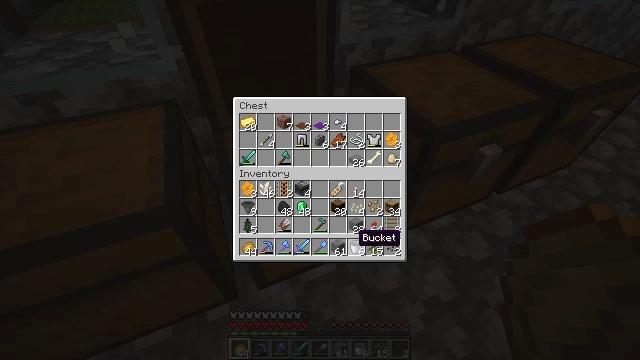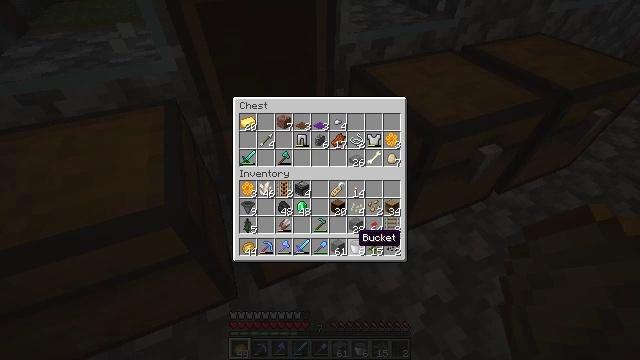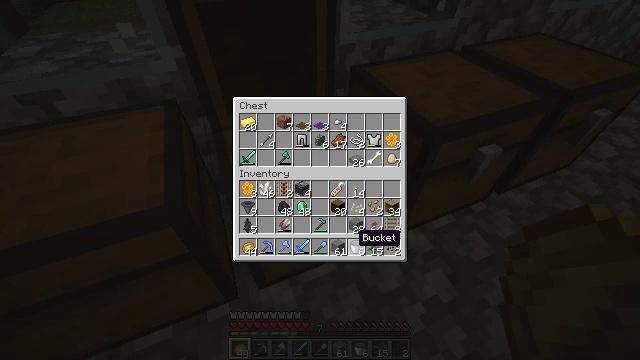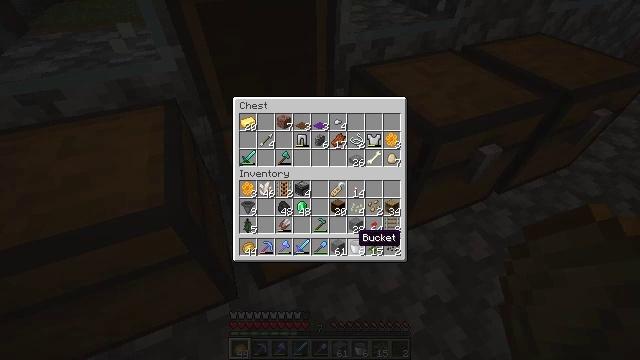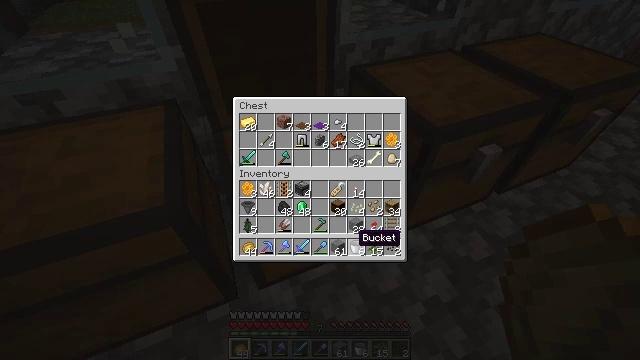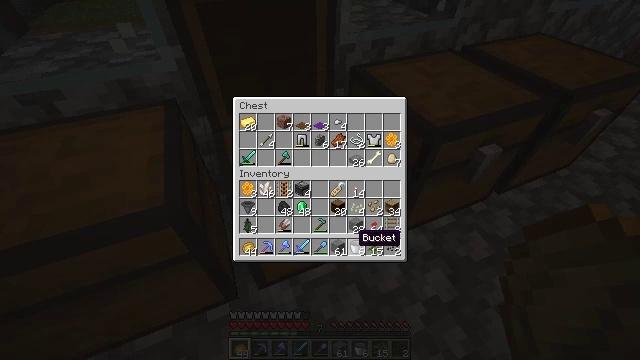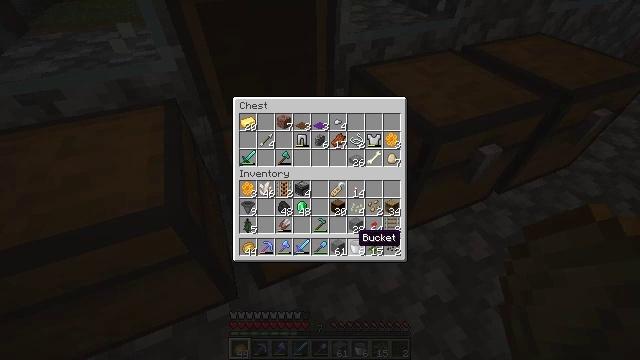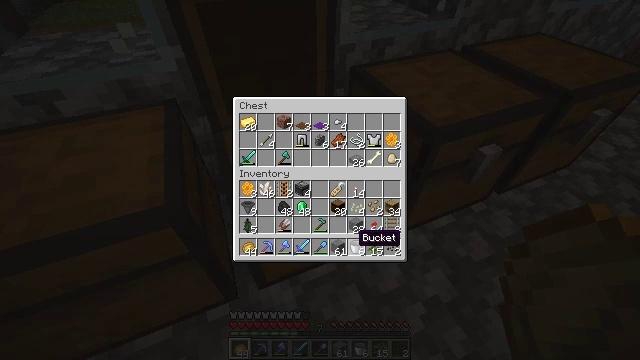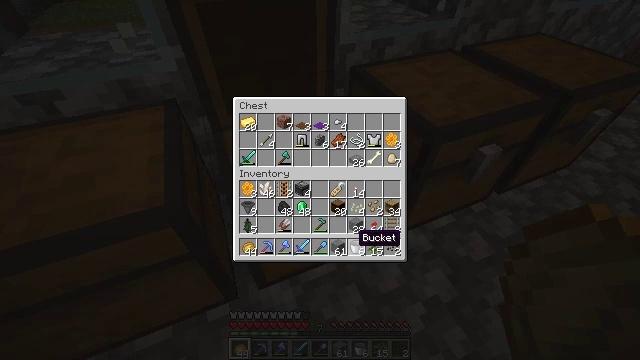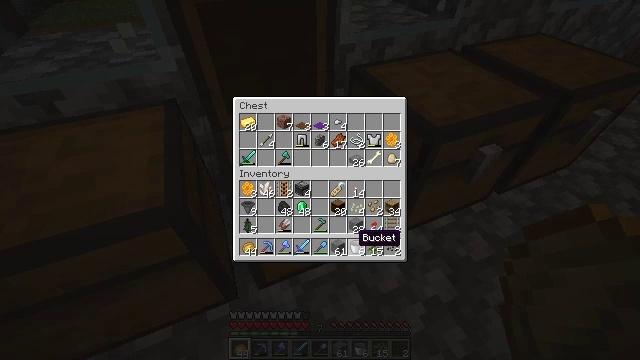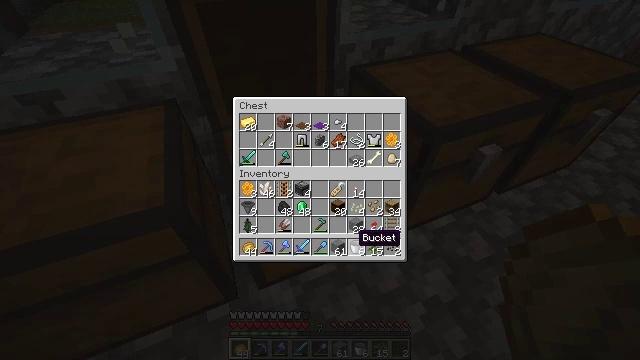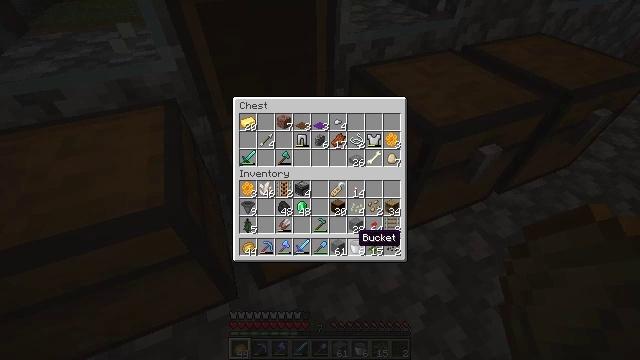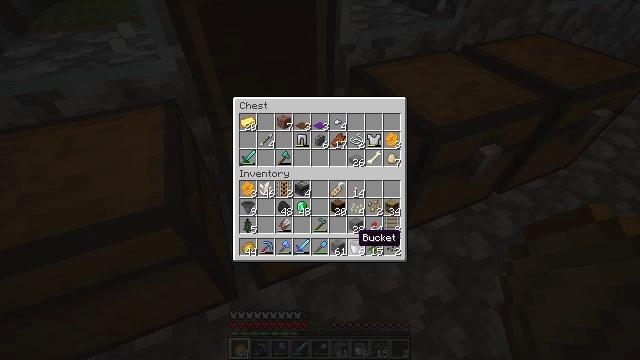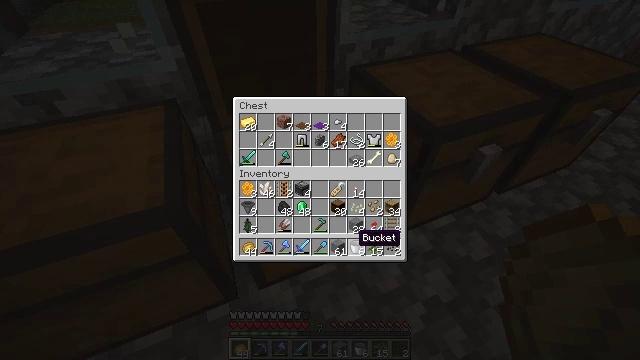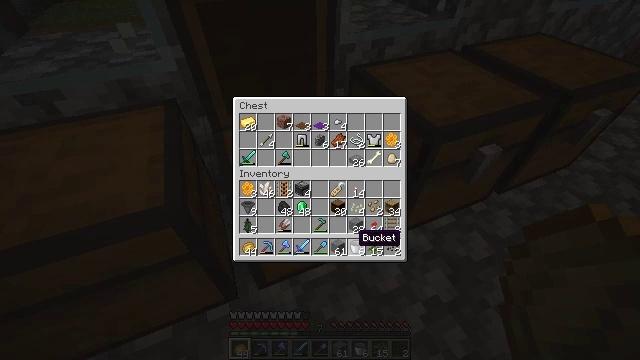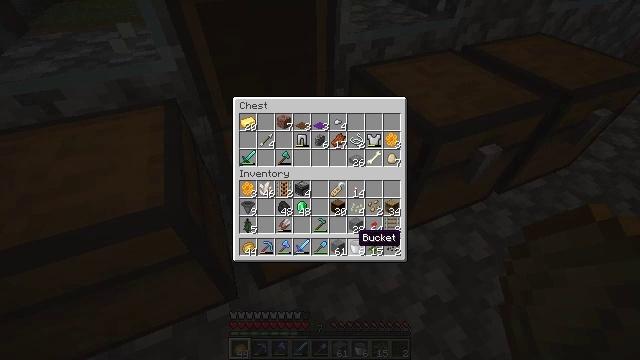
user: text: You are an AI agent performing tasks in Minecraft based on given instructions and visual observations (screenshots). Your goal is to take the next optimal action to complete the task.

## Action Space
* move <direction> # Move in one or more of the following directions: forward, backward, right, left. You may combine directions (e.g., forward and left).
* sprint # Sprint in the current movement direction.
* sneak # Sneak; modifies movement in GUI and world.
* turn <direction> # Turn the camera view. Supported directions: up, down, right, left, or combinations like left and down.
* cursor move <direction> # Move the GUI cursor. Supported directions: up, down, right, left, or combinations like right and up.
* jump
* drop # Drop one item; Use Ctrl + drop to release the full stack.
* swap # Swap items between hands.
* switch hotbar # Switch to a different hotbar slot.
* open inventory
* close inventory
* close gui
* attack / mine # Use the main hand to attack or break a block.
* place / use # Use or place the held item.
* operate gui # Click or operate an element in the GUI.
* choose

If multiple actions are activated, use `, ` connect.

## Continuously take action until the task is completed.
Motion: motion action
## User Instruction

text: Break the brewing stand to collect it.
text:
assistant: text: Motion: no_op
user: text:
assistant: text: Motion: no_op
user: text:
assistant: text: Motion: no_op
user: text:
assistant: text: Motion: no_op
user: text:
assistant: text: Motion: no_op
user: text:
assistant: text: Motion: no_op
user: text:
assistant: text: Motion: no_op
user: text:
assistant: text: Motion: no_op
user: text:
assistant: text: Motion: no_op
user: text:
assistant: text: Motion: no_op
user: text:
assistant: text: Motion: no_op
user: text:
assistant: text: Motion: no_op
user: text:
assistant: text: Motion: no_op
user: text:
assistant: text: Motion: no_op
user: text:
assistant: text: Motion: no_op
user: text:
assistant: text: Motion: no_op
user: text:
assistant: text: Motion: no_op
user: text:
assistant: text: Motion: no_op
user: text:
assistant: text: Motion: no_op
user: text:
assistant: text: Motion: no_op
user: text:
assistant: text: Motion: no_op
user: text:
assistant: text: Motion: no_op
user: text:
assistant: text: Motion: no_op
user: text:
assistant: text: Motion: no_op
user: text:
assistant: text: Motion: no_op
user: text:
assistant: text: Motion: no_op
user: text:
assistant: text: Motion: no_op
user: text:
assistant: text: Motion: no_op
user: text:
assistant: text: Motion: no_op
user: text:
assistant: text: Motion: no_op